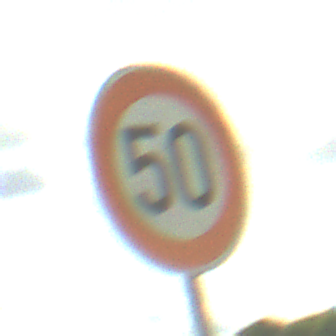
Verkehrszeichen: Geschwindigkeit50
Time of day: Midday
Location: Outdoor (RoadRail)
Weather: PartlyCloudy
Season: NotSpecified
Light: Natural